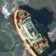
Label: Towing_vessel